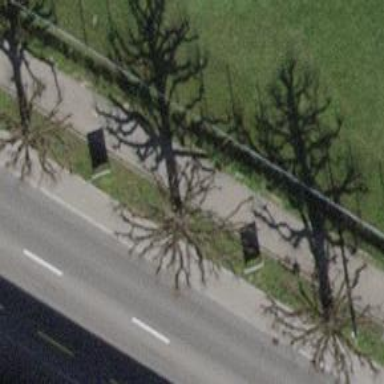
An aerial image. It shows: Tree-lined avenue.